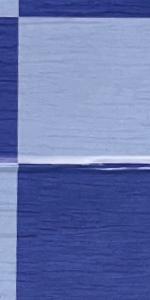
Label: Empty